Field crop: tomato
Growth stage: 2
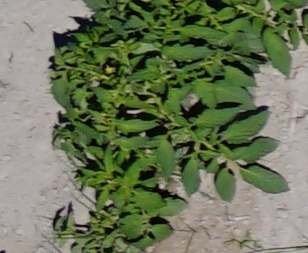
Species: tomato